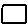
Label: square